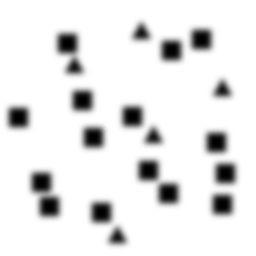
Squares: 15
Triangles: 5
Stars: 0
Total shapes: 20